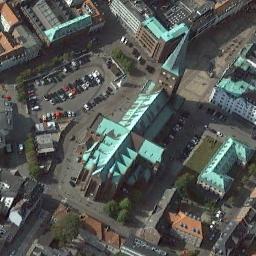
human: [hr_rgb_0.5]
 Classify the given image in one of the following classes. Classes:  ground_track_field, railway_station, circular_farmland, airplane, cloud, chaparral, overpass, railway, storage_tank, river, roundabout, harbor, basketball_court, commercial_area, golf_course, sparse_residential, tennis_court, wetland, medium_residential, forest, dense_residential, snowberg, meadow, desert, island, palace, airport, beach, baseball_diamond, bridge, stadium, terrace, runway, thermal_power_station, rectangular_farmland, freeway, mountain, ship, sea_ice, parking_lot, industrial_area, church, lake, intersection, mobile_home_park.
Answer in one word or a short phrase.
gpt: church